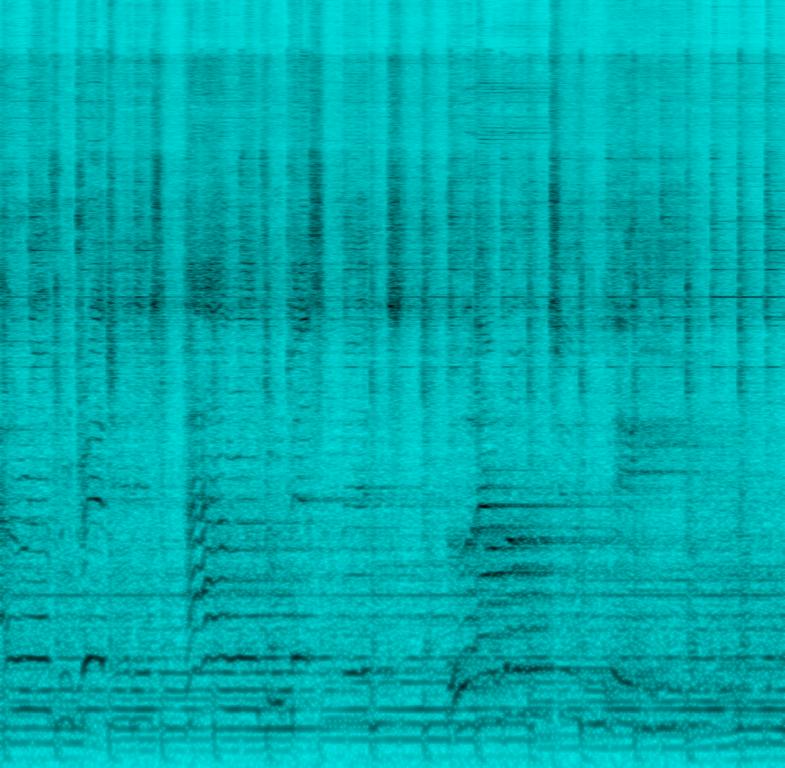
This is a pop music piece being played through a reverberation amp. There is a male and a female vocalist singing melodically. A clean sounding electric guitar is playing a simple tune while a keyboard is holding the chords and a bass guitar is playing in the background. The rhythmic background is provided by a medium tempo electronic drum beat that has characteristics resembling an acoustic drum kit. The atmosphere is sentimental and vibrant. This piece could be used in advertisement jingles. It could be playing in the background in a romantic setting.